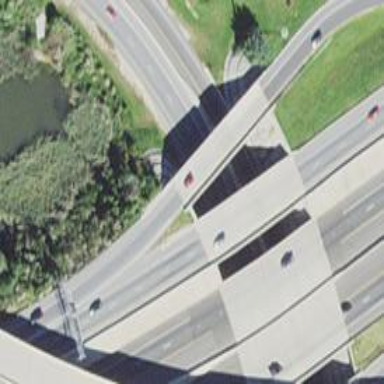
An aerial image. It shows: Motorway bridge.